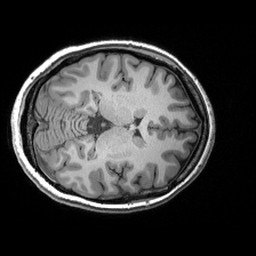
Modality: T1w
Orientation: axial
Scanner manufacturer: siemens
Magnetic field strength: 3 T
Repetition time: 2.53 s
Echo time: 0.00299 s